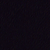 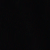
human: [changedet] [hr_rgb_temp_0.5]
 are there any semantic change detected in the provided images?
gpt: Nothing has changed.